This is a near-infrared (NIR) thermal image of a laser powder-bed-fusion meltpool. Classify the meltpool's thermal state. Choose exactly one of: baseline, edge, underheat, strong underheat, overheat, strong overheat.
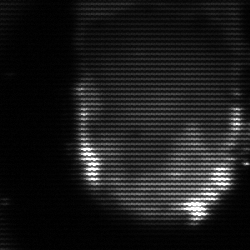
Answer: baseline